Question: My method is
'''
public function topmenu($parentsid=null){
$this->layout =false;
$category_tree = $this->Categorymaster->find('all',array('order'=>'Categorymaster.lft ASC','conditions'=>array('Categorymaster.parent_id'=>$parentsid)));
echo '<ul class="sub-menu" role="menu">';
foreach($category_tree as $parentval){
echo '<li>'.$parentval['Categorymaster']['name'].'</li>';
$id = $parentval['Categorymaster']['id'];
$haschild = $this->Categorymaster->children($id, true);
if (!empty($haschild)) {
$this->topmenu($id);
}
}
echo '</ul>';
$this->set(compact('category_tree'));
$this->render('topmenu');
}
'''
I get output from controller

I am trying to use a 'foreach' loop in my topmenu.ctp file but as cakephp
is mvc it gives error at the lines
'''
$haschild = $this->Categorymaster->children($id, true);
if (!empty($haschild)) {
$this->topmenu($id);
}
'''
so how can it use 'topmenu()' method in .ctp file so that i can show it in my menu or any other alternative.
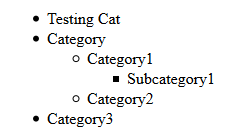
Answer: First of all its never a good practice to call controller method directly in ctp (view) file.
If you still want to do this, try to call like this:-
'''
Controller name::(scope resolution operator) function name(parameters).
'''
Note:-